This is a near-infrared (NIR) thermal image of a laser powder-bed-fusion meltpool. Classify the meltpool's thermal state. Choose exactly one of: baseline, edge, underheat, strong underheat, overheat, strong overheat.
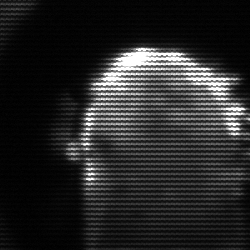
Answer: baseline